Question: I know how to make a custom listview with Layout inflator and use of the xml layout for row of listview. But I want to know how different styles we can apply on the listview row like I shown one below.

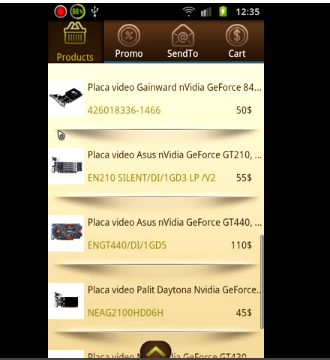
Answer: Here is 'listview_item_shadow.xml:'
'''
<?xml version="1.0" encoding="utf-8"?>
<layer-list xmlns:android="http://schemas.android.com/apk/res/android">
<item>
<shape android:shape="rectangle">
<solid android:color="@android:color/darker_gray" />
</shape>
</item>
<item
android:right="1dp"
android:bottom="2dp">
<shape android:shape="rectangle">
<solid android:color="@android:color/white"/>
</shape>
</item>
</layer-list>
'''
Now you should use it in selector for ItemView! - 'listview_item_backgroundstate.xml' You need to set 'listview_item_backgroundstate.xml' as background to your ListView item
'''
<?xml version="1.0" encoding="utf-8"?>
<selector xmlns:android="http://schemas.android.com/apk/res/android">
<item android:state_pressed="true" android:drawable="@android:color/transparent"></item>
<item android:state_selected="true" android:drawable="@android:color/transparent"></item>
<item android:state_focused="true" android:drawable="@android:color/transparent"></item>
<item android:drawable="@drawable/listview_item_shadow"></item>
</selector>
'''
And at last you have to set custom_selector.xml as in ListView. 'android:listSelector="@drawable/custom_selector.xml"'
'''
<?xml version="1.0" encoding="utf-8"?>
<selector xmlns:android="http://schemas.android.com/apk/res/android">
<item
android:state_pressed="false"
android:drawable="@android:drawable/color/white" />
<item
android:state_pressed="true"
android:drawable="@drawable/pressed_background_blue" />
</selector>
'''
Or use that kind of image as background for every list item..